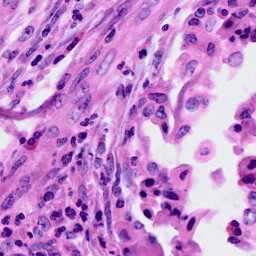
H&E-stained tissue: Cervix